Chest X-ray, AP view. Patient: 49 years old, sex F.
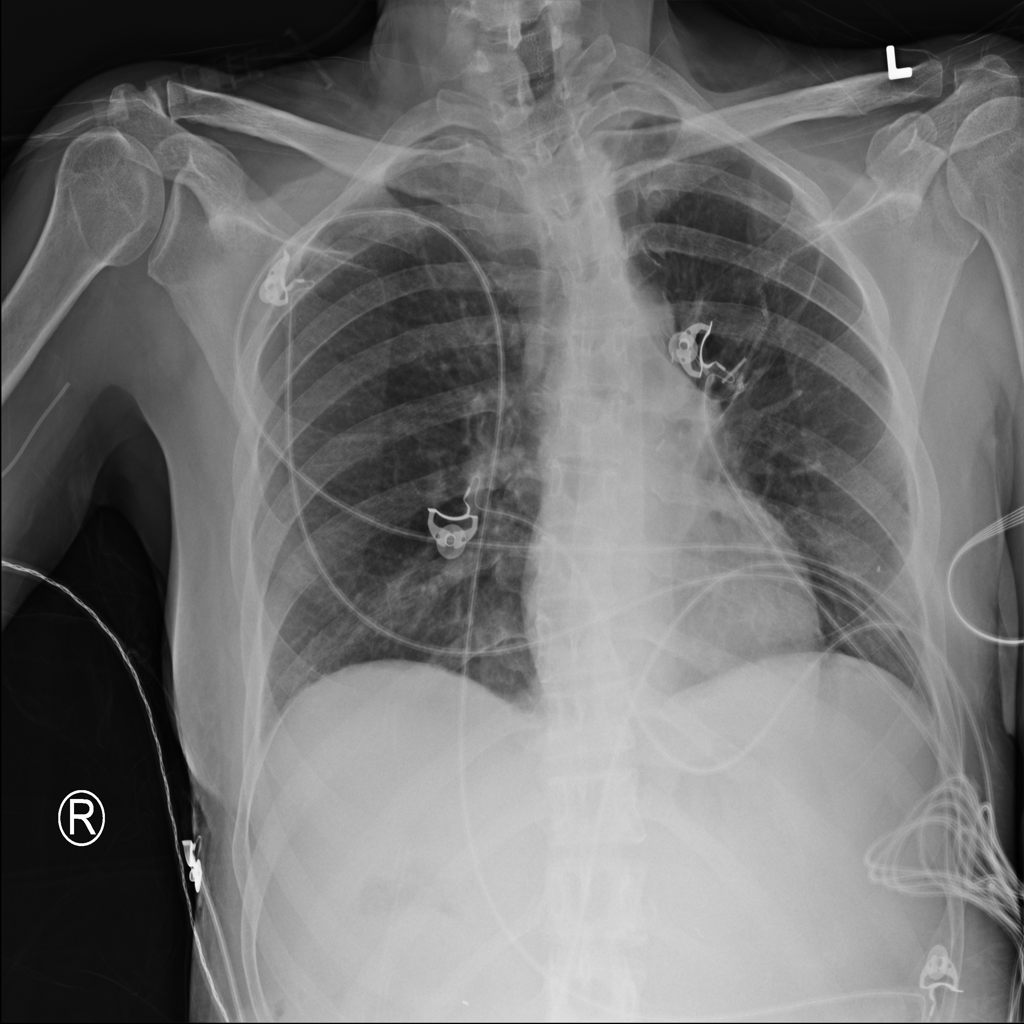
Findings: No Finding